Question: I've been using Mercurial for more than a year. Now, I added a new .Net project to it. I chose to ignore all the BIN / OBJ folders in the Solution folder and everything went well. I used masks to ignore entire folders or the right click -> Ignore command to ignore particular files.
Now, all of the sudden, I can't see the Ignore command any more! Normally, it should appear upon right-clicking a file. It doesn't. I also tried ignoring the file manually by adding this line in the .hgignore file:
'''
Client/eTimeKeepLoading.png
'''
But all that did was to (as you can see in the image below) mark my .hgignore file for commit, but the damn PNG file is still in the list. What's wrong with this guy? ::- D.

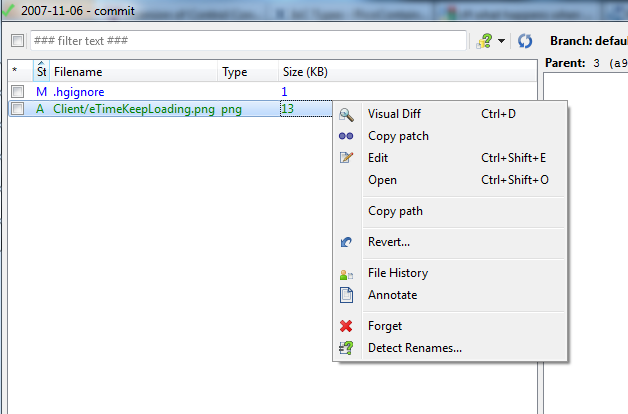
Answer: It's an already-added file. Ignoring only hides files that aren't yet tracked by Mercurial (and you can explicitly 'hg add' ignored files if you want). Just revert it, and it'll be hidden.